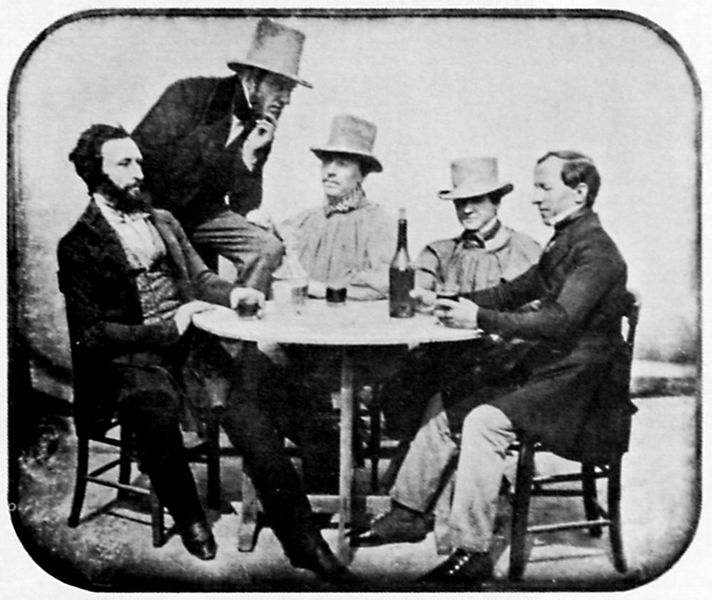
Titel: Daguerreotypistengruppe
Künstler: Französischer Photograph
Schlagwörter: fuß, gruppe, hand, mann, schatten, umhang, weiß, sitzen, frisur, glas, grau, haar, hintergrund, holz, hut, hüte, kopfbedeckungen, licht, männer, nase, schwarz, stuhl, stühle, tisch, tuch, gespräch, herren, schleife, zylinder, alkohol, alt, anzug, anzüge, bart, bärte, flasche, gläser, hemd, hose, jacke, kneipe, mütze, mützen, trinken, wirtschaft, bärtig, gesicht, kragen, vollbart, bildnis, fünf, gruppenporträt, hände, haare, mantel, sessel, sitzend, england, kinn, scheitel, rund, beine, kopfbedeckung, kauern, schuhe, hosen, amerika, arbeiter, frack, wein, schnurbart, karten, runde, krawatte, tusch, maler, nachdenklich, knie, aufstützen, nachdenken, schnauzbart, schnauzer, weste, foto, fotografie, photographie, spiel, restaurant, schwarz-weiss, künstler, politik, jacken, denker, mäntel, schuh, portraits, photo, trinkgläser, unternehmer, persönlichkeit, lackschuhe, fotographie, tisc, korken, weinflasche, aufnahme, grupe, gruppenfoto, siedler, überlegen, abraham, stammtisch, taverne, männergesellschaft, lincoln, tischrunde, umtrunk, runder tisch, kotelleten, bartträger, wirschaft, gerspräch, kartenspieö, zylind